Question: Given an angle and having drawn a line from the center of a bounding box, how can we compute the coordinates at which the line will intersect the bounding box?
Please have a look at the following diagram:

As you can see, for example, at angle 0 the line intersects point (0.5, 1)
How can we turn this problem into a computable formula that accepts an angle and returns x and y coordinates?
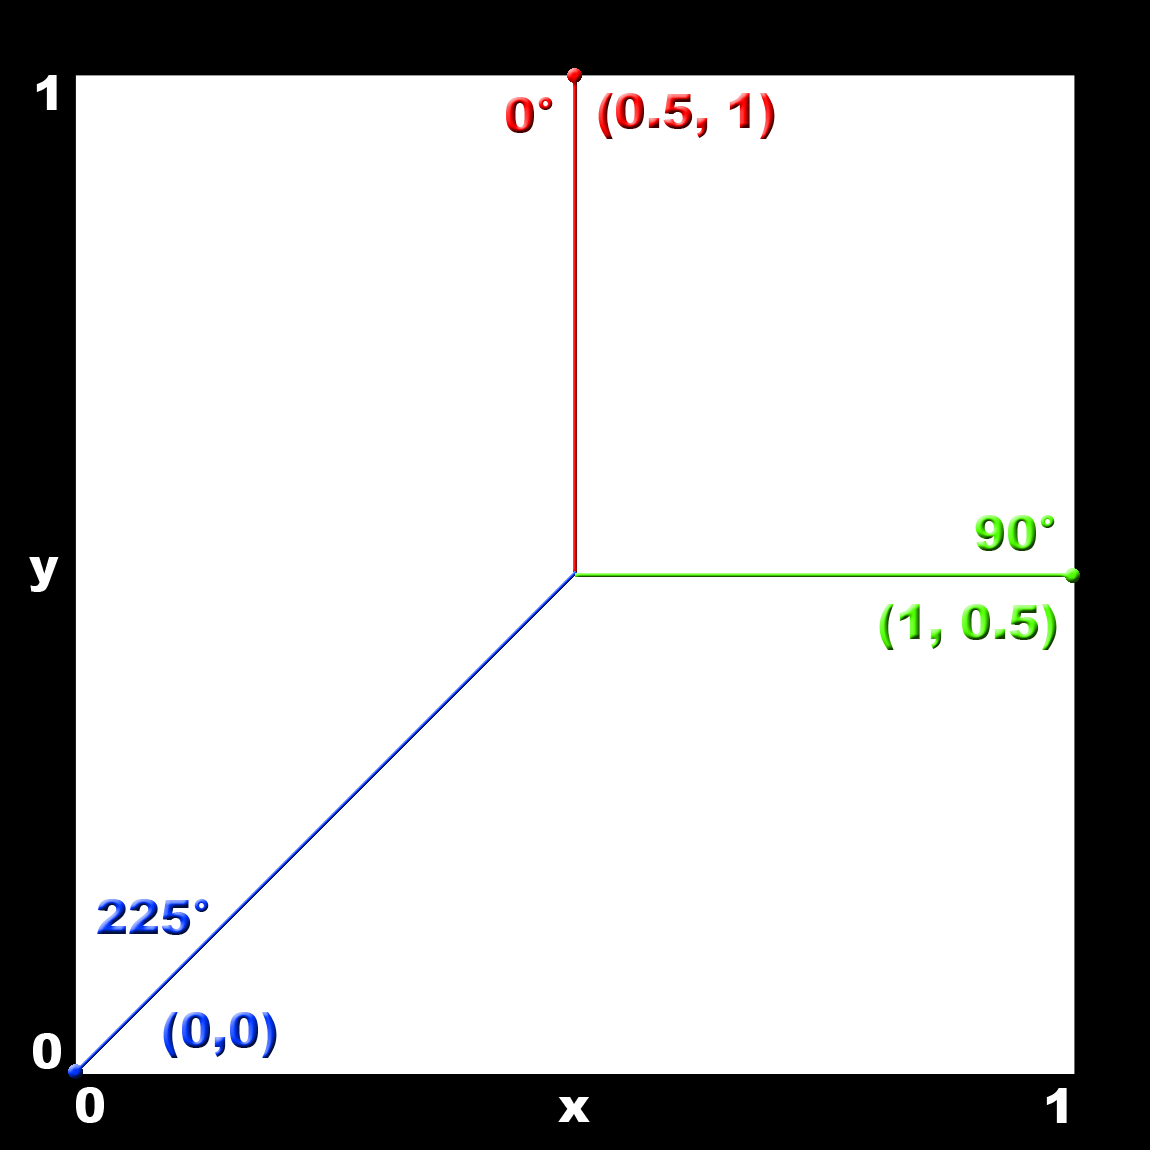
Answer: You can solve by using trigonometry and handling each 45 degree section separately:
Given:
- - - - - -
Angle range; x; y
- - - - - - - -